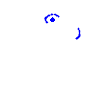
Particle: electron